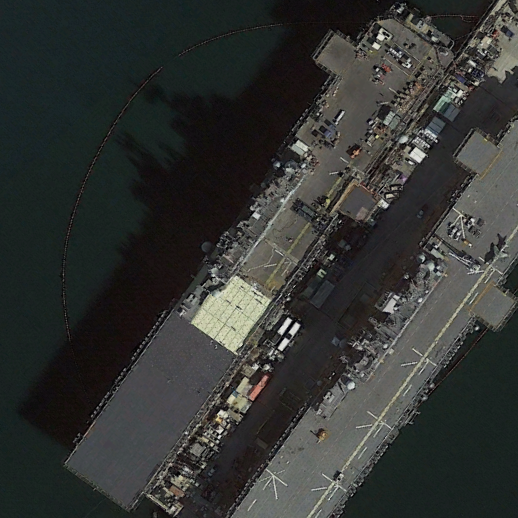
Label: assault